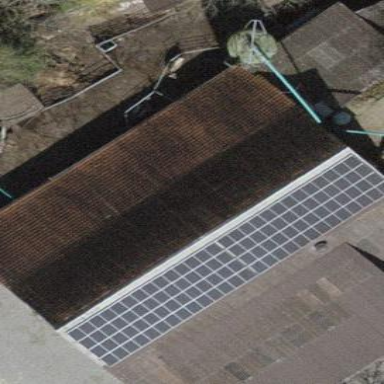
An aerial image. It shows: Solar photovoltaic panel generator.